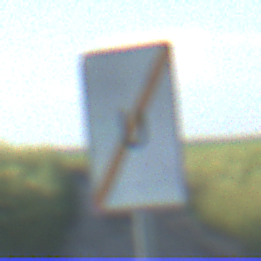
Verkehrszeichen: EndeUmleitung
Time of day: MorningAfternoon
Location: Outdoor (RoadRail)
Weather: Clear
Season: NotSpecified
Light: Natural